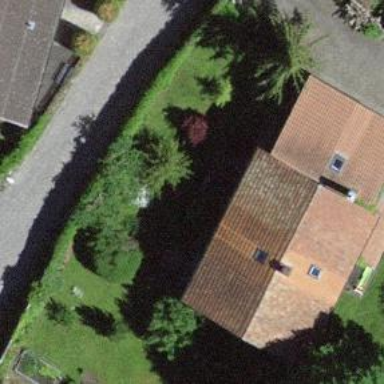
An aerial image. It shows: Residential building.